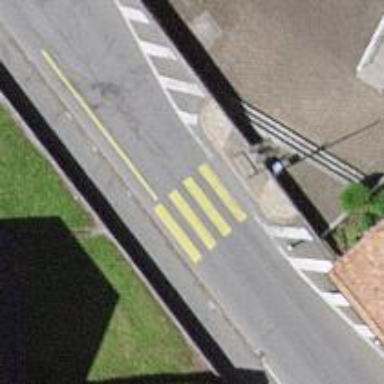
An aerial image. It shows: Marked zebra crossing with choker for traffic calming measures.